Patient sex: F
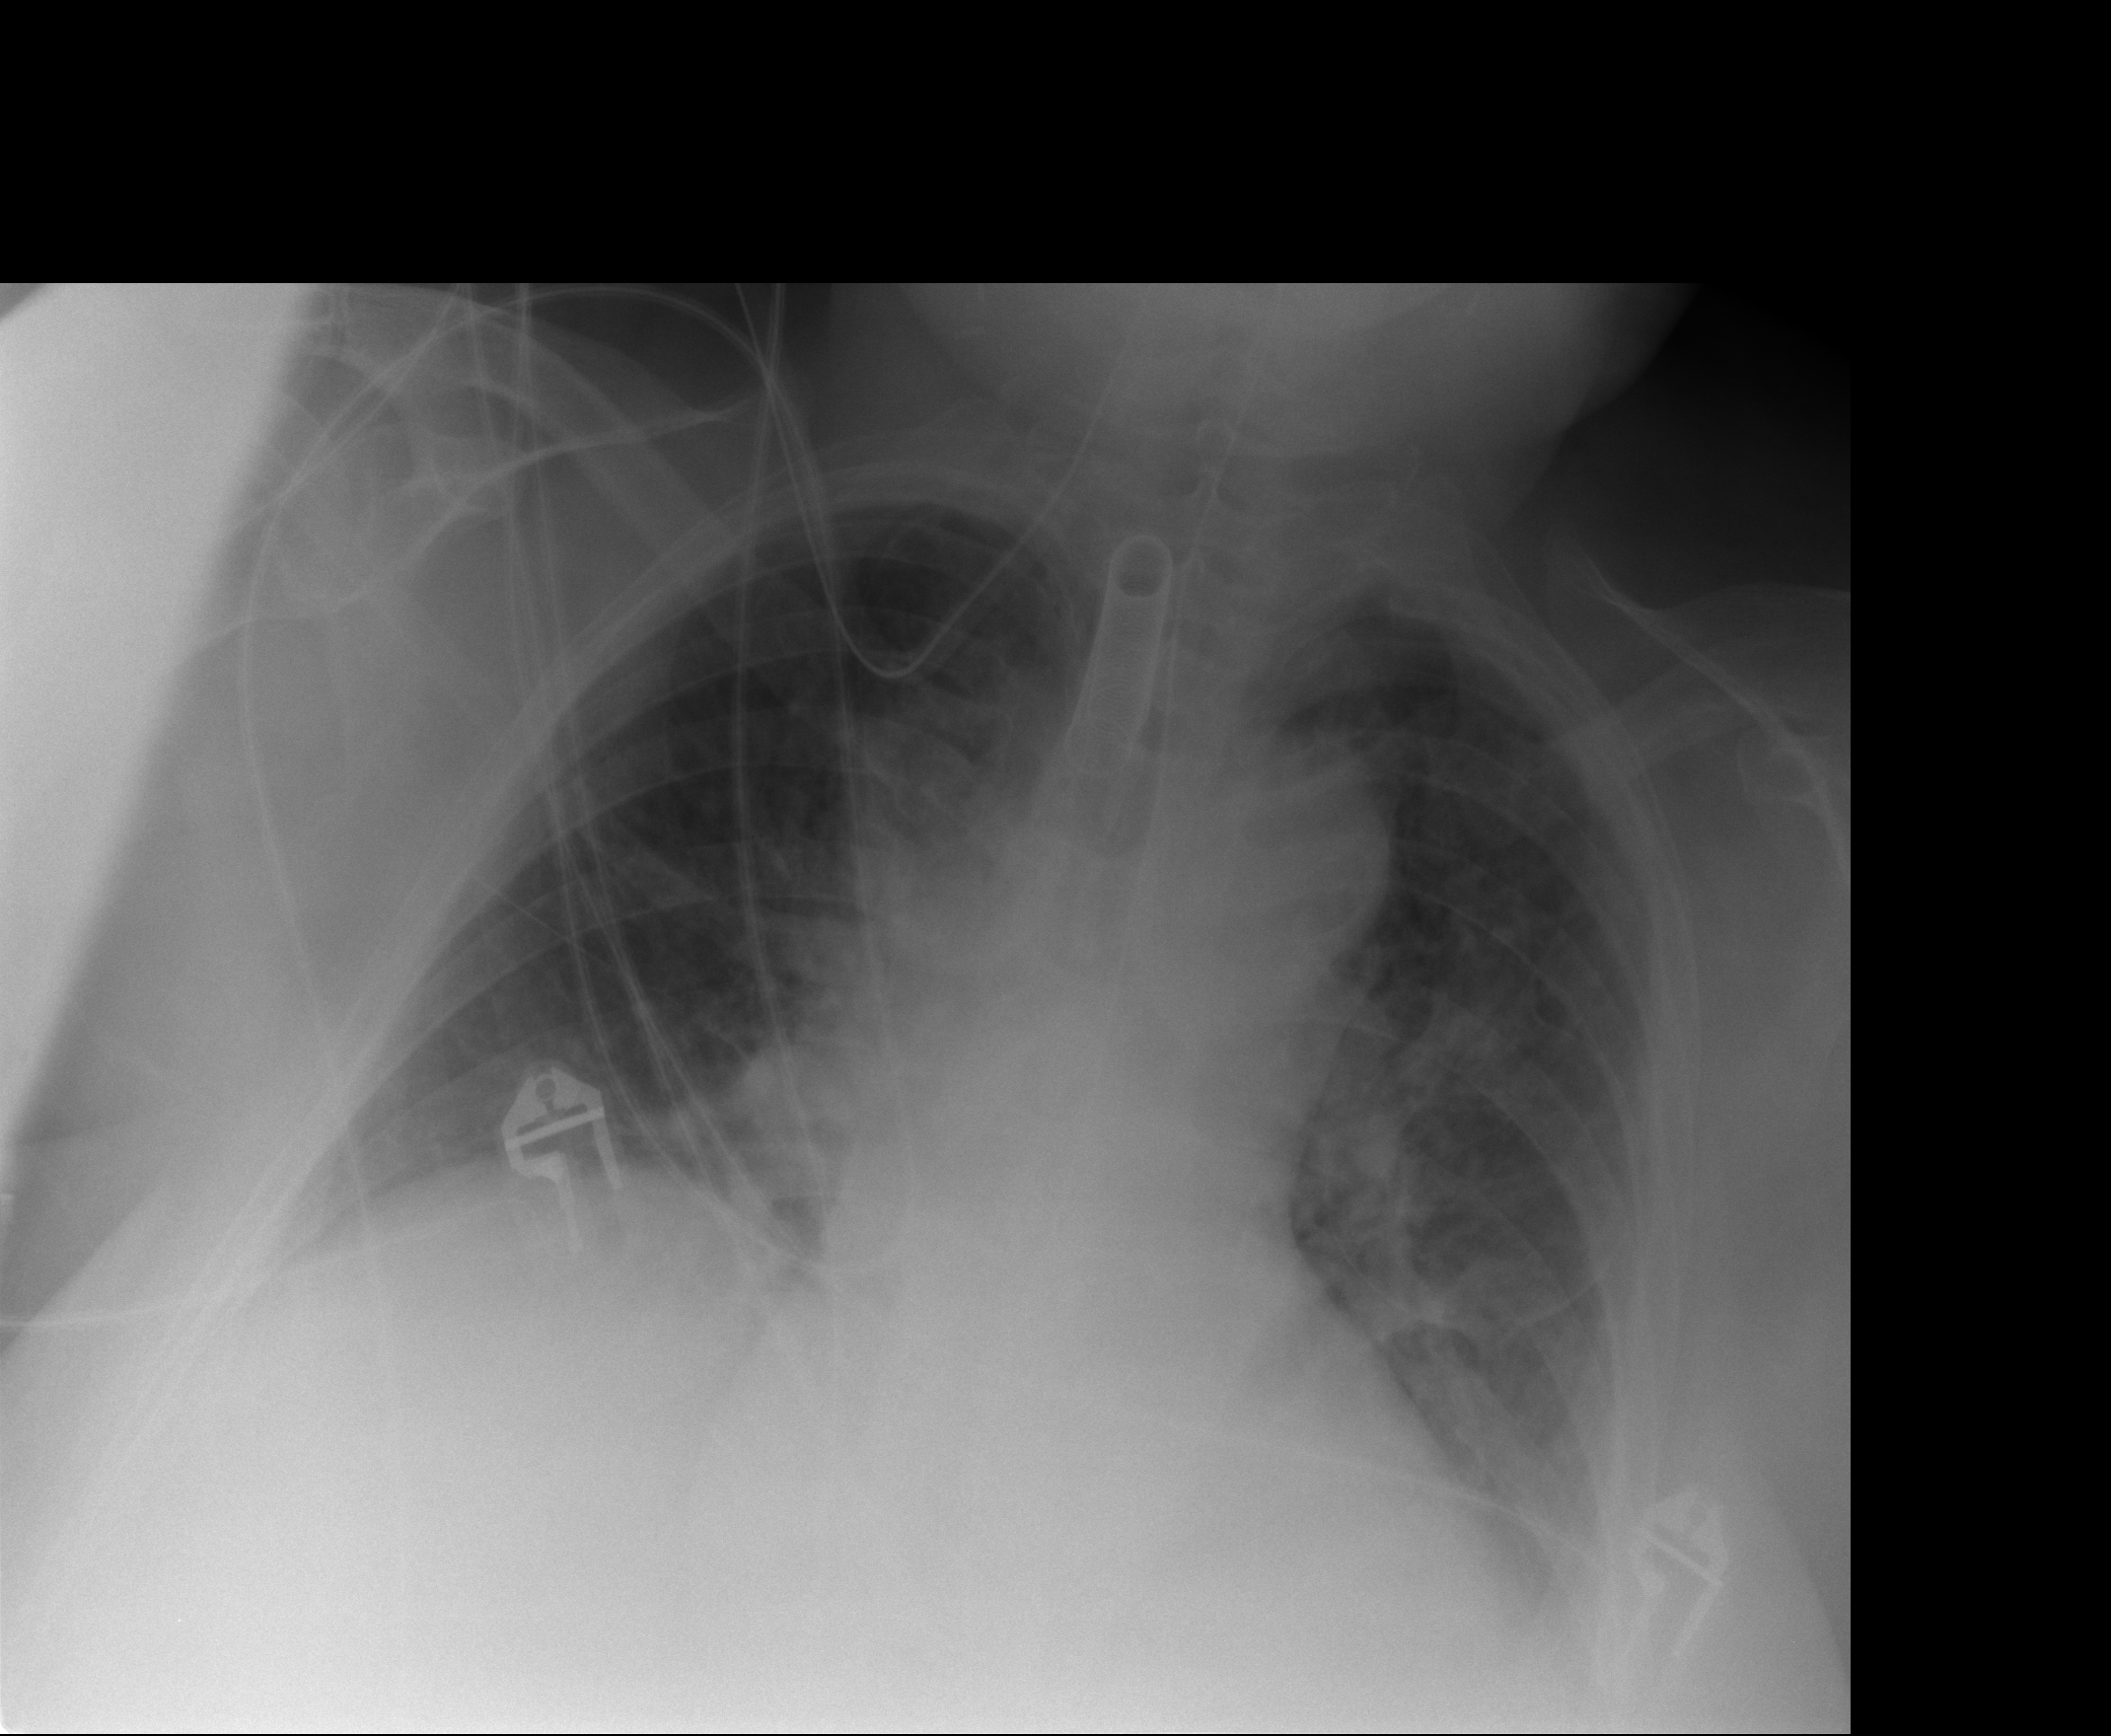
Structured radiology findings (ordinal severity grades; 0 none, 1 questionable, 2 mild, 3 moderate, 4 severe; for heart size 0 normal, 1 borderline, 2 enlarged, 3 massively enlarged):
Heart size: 0
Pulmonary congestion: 2
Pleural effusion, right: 0
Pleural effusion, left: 1
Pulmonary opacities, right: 1
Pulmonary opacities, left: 2
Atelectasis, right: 2
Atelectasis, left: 2